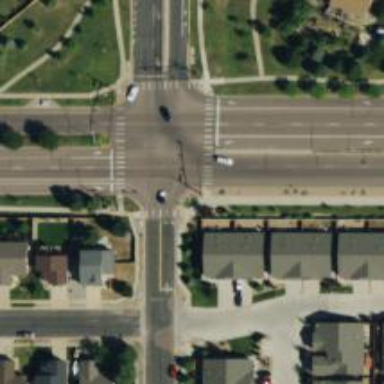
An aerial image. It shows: Marked crossing on the road.